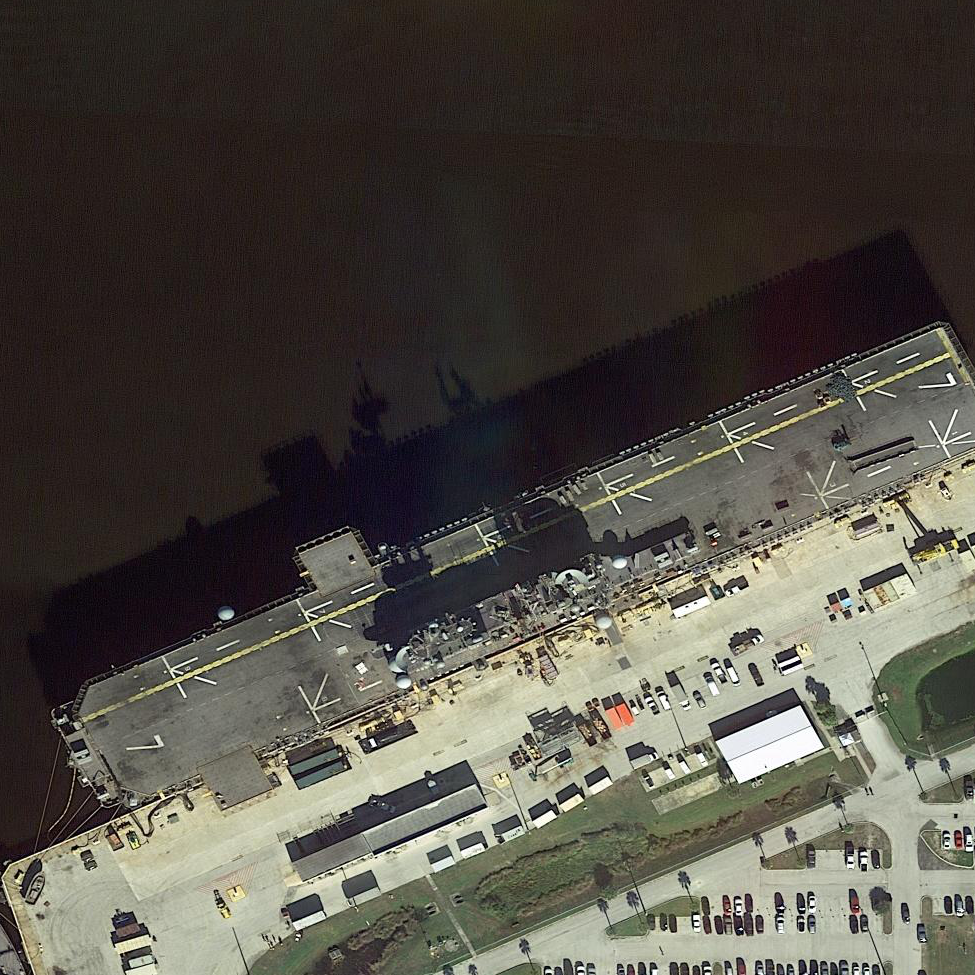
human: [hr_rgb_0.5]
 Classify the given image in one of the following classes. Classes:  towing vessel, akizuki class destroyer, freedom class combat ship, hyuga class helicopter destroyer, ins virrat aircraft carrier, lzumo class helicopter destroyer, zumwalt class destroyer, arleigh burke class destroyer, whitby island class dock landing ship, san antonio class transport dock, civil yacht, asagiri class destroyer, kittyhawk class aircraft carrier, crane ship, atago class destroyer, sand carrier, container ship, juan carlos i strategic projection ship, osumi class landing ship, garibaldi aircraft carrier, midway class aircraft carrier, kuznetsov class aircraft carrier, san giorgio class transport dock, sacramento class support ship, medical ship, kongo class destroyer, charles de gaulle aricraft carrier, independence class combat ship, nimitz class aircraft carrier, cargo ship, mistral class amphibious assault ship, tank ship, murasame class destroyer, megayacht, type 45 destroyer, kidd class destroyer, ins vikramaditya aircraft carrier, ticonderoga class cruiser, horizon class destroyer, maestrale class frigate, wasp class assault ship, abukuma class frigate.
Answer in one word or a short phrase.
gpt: Wasp class assault ship